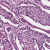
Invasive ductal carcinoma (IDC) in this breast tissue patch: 1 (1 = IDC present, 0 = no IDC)